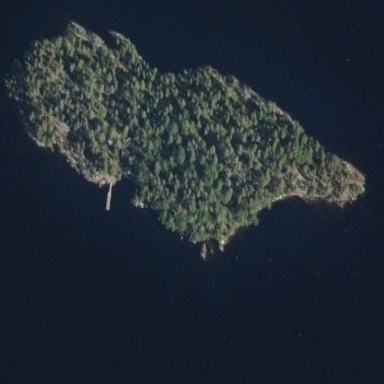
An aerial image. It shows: Islet.